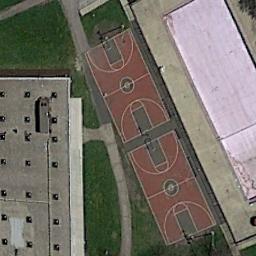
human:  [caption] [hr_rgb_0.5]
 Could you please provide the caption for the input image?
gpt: Two basketball courts between two buildings .

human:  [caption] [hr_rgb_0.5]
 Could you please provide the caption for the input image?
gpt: There are two basketball courts in the middle of grass between two buildings .

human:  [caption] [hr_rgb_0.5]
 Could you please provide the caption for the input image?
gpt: There is a white space beside the basketball court .

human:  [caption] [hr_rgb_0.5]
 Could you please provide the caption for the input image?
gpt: The two basketball courts separates the two buildings .

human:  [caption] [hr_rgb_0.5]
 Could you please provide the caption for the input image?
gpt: The buildings are next to two basketball courts .